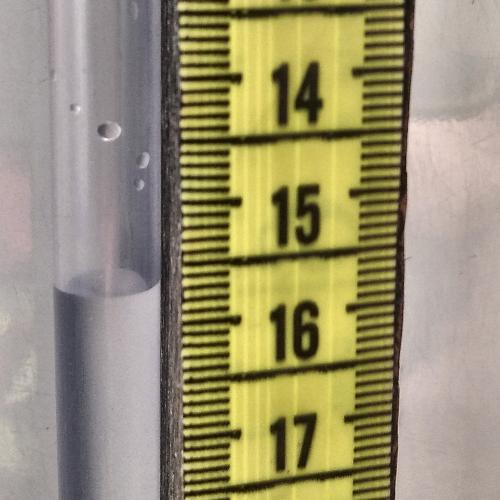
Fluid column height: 15.7 cm